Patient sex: F
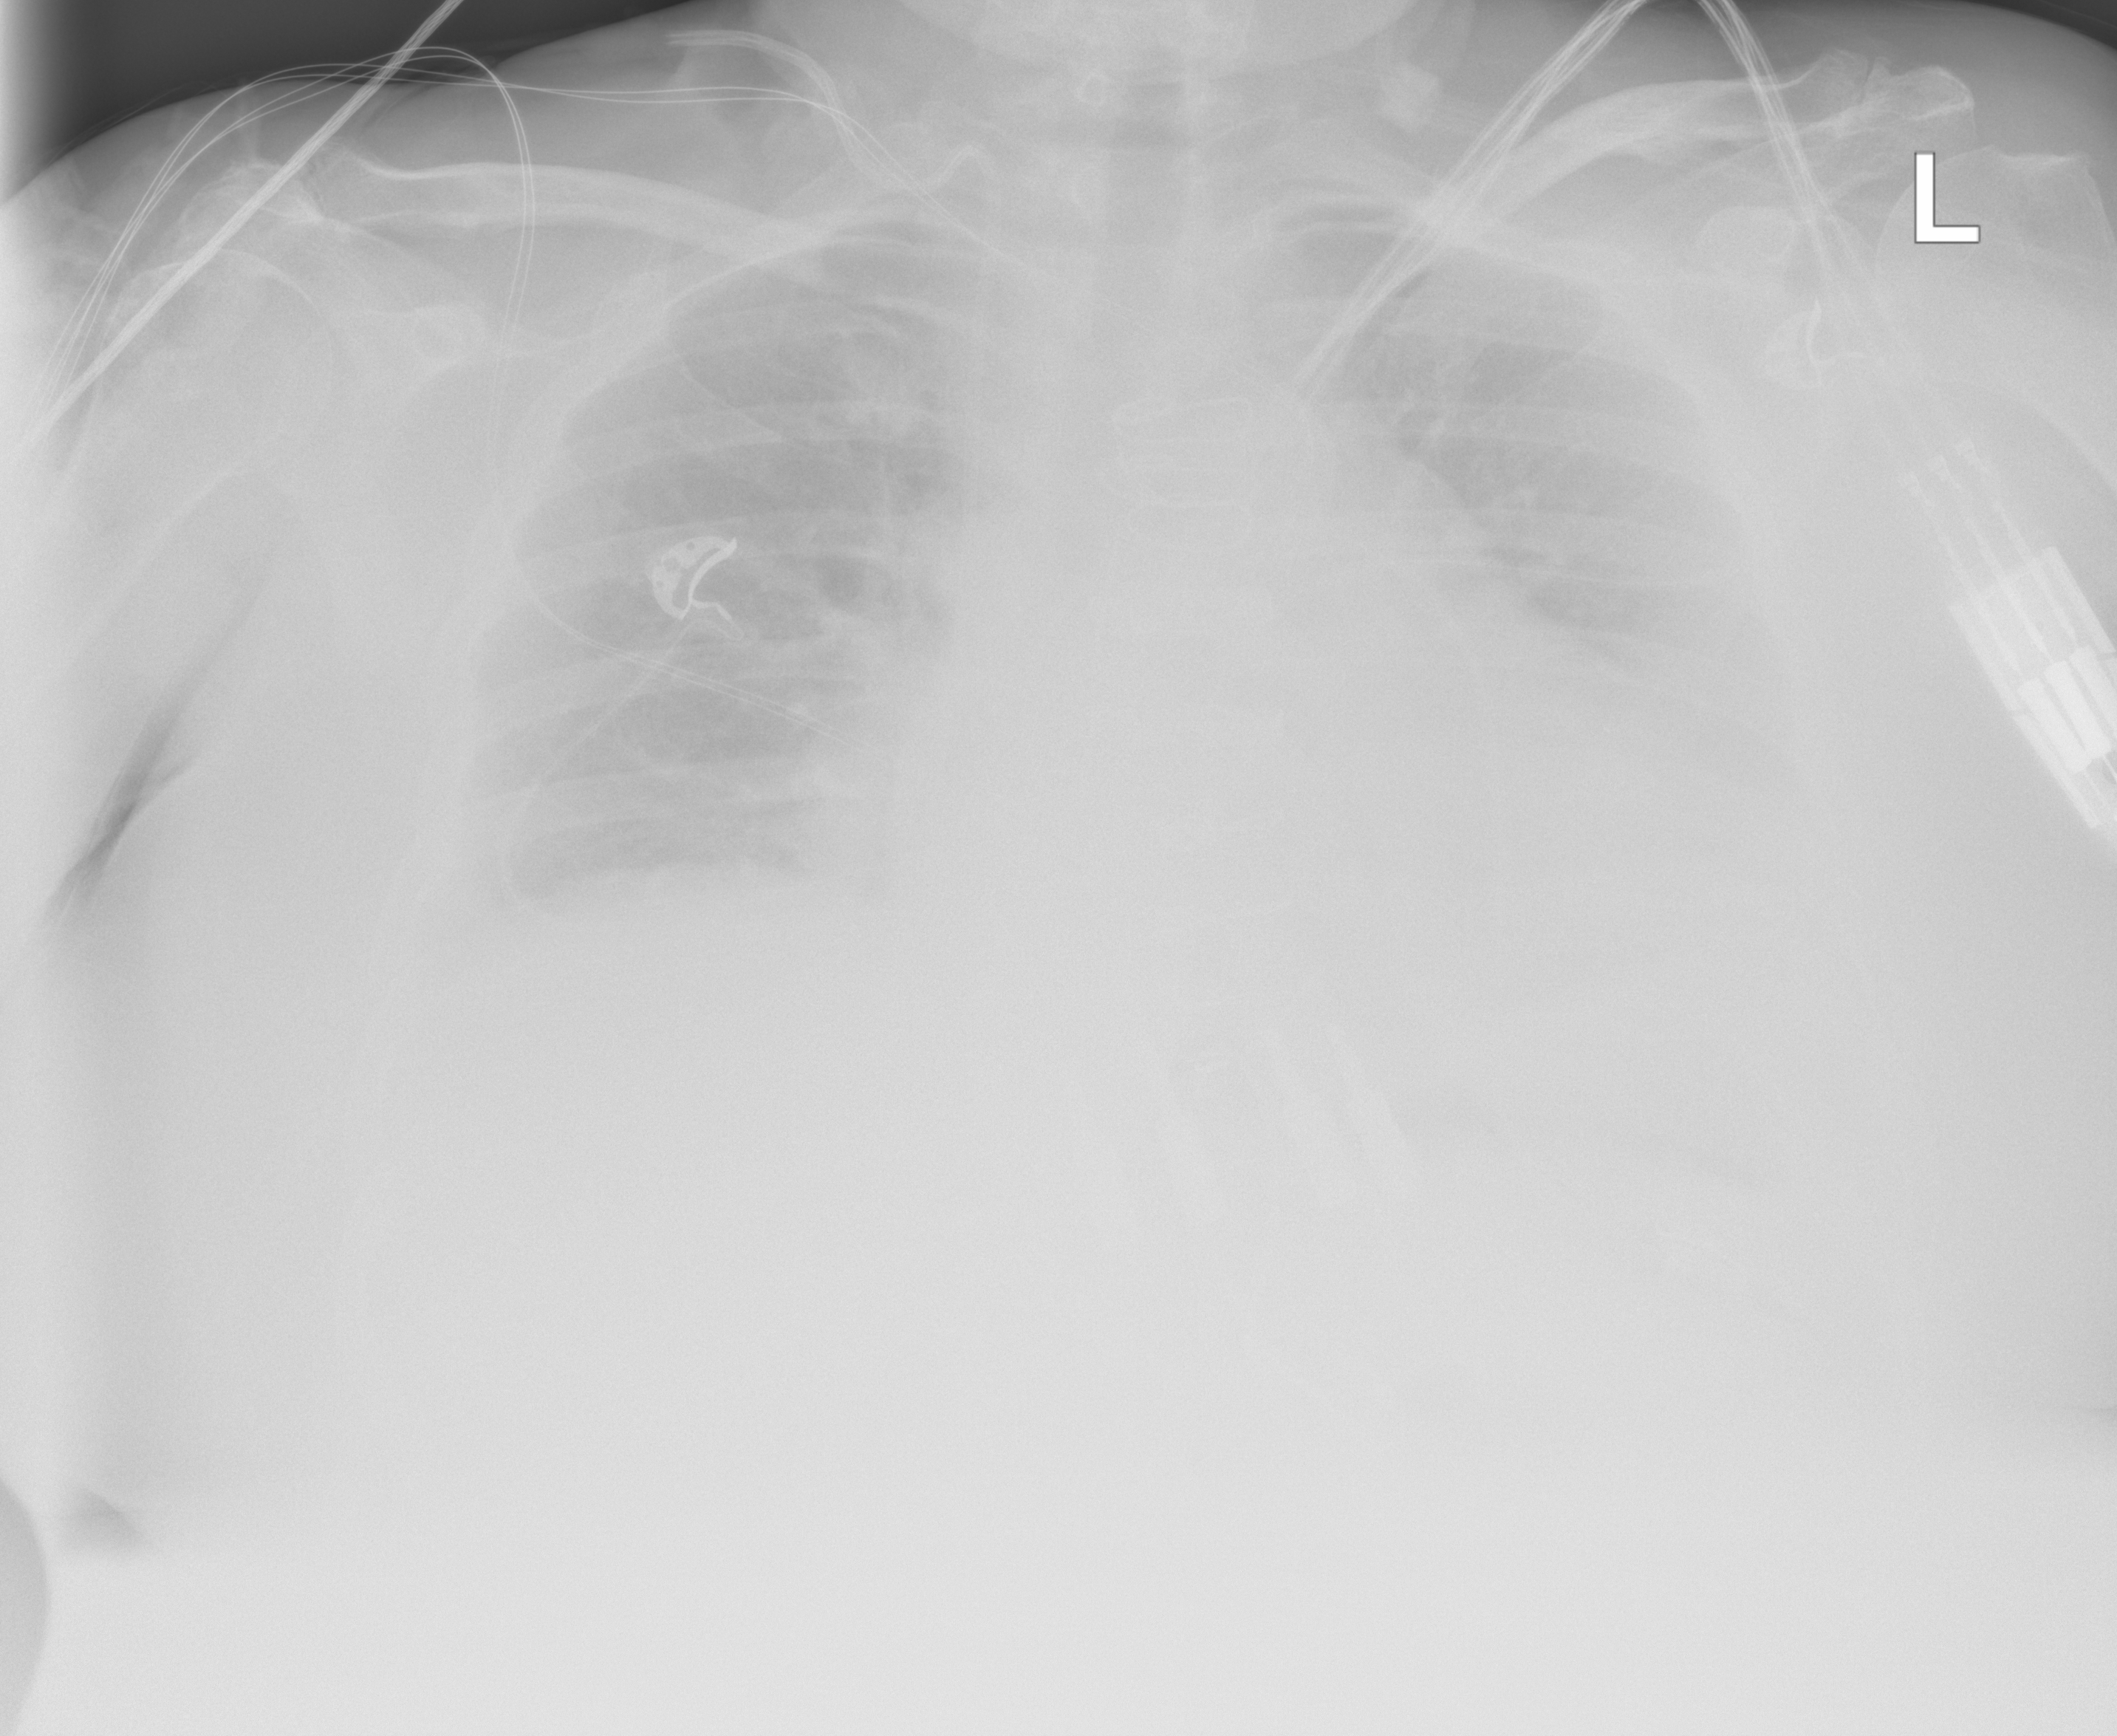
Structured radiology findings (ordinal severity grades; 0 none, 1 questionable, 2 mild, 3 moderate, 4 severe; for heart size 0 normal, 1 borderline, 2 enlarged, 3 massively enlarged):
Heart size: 2
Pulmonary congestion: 2
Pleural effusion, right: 1
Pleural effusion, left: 2
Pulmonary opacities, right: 0
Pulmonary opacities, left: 0
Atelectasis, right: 1
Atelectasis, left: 1